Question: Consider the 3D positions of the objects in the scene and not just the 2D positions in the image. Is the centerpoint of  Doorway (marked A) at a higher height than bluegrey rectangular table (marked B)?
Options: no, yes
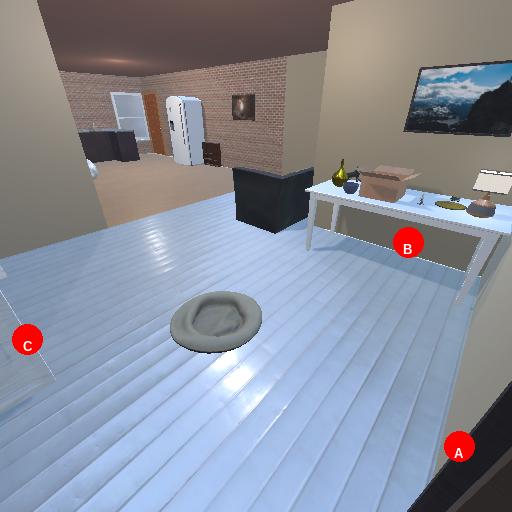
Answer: no